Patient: sex F, age 40
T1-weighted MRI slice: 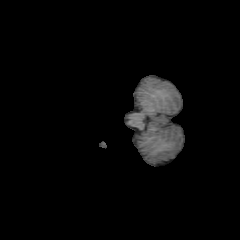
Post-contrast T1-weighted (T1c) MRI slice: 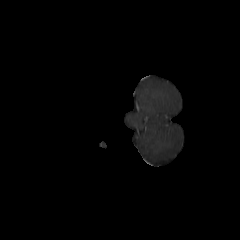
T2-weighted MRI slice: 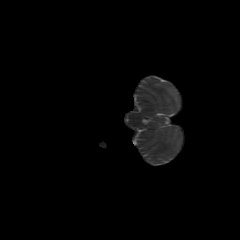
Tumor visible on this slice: no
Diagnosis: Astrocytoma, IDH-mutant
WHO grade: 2